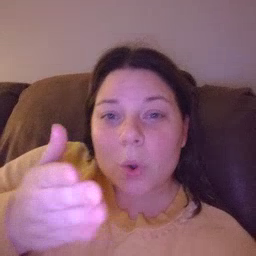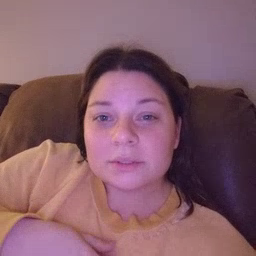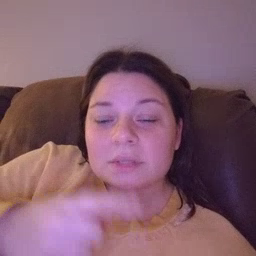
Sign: boat